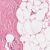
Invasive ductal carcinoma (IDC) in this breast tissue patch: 0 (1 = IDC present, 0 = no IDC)